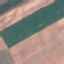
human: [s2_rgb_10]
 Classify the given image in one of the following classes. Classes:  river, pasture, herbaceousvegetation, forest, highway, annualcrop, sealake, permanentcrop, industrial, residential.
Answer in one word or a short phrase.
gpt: AnnualCrop